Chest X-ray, AP view. Patient: 35 years old, sex M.
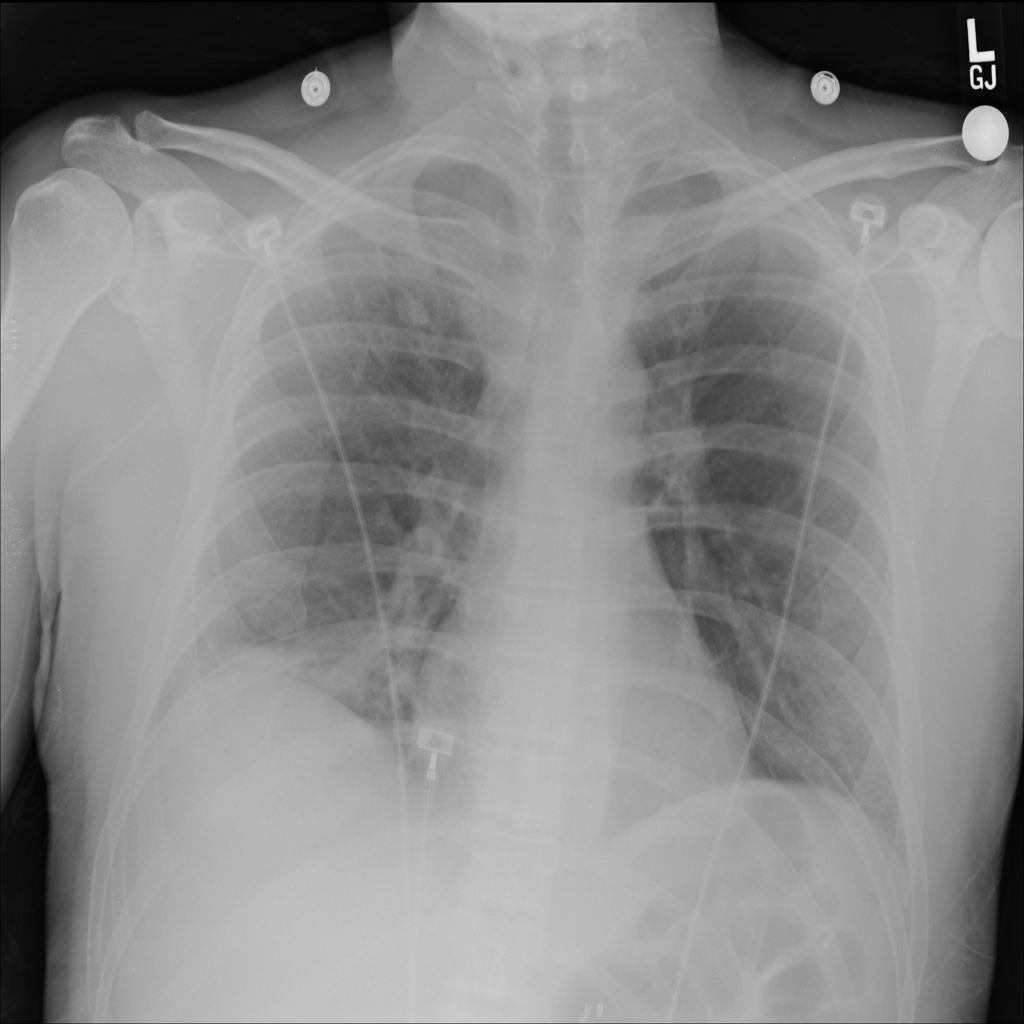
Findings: Infiltration